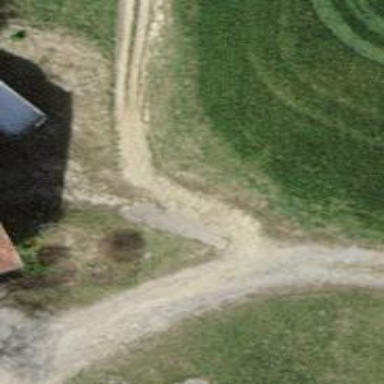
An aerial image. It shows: Pebblestone path.